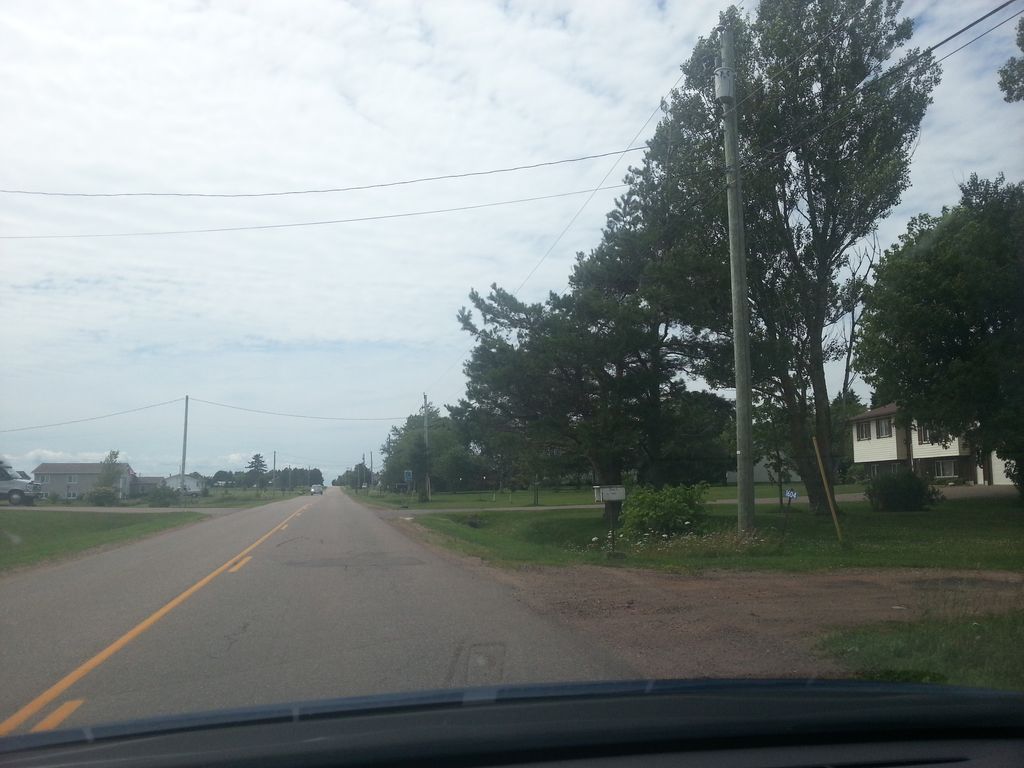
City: charlottetown